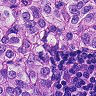
Metastatic tissue present: yes